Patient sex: M
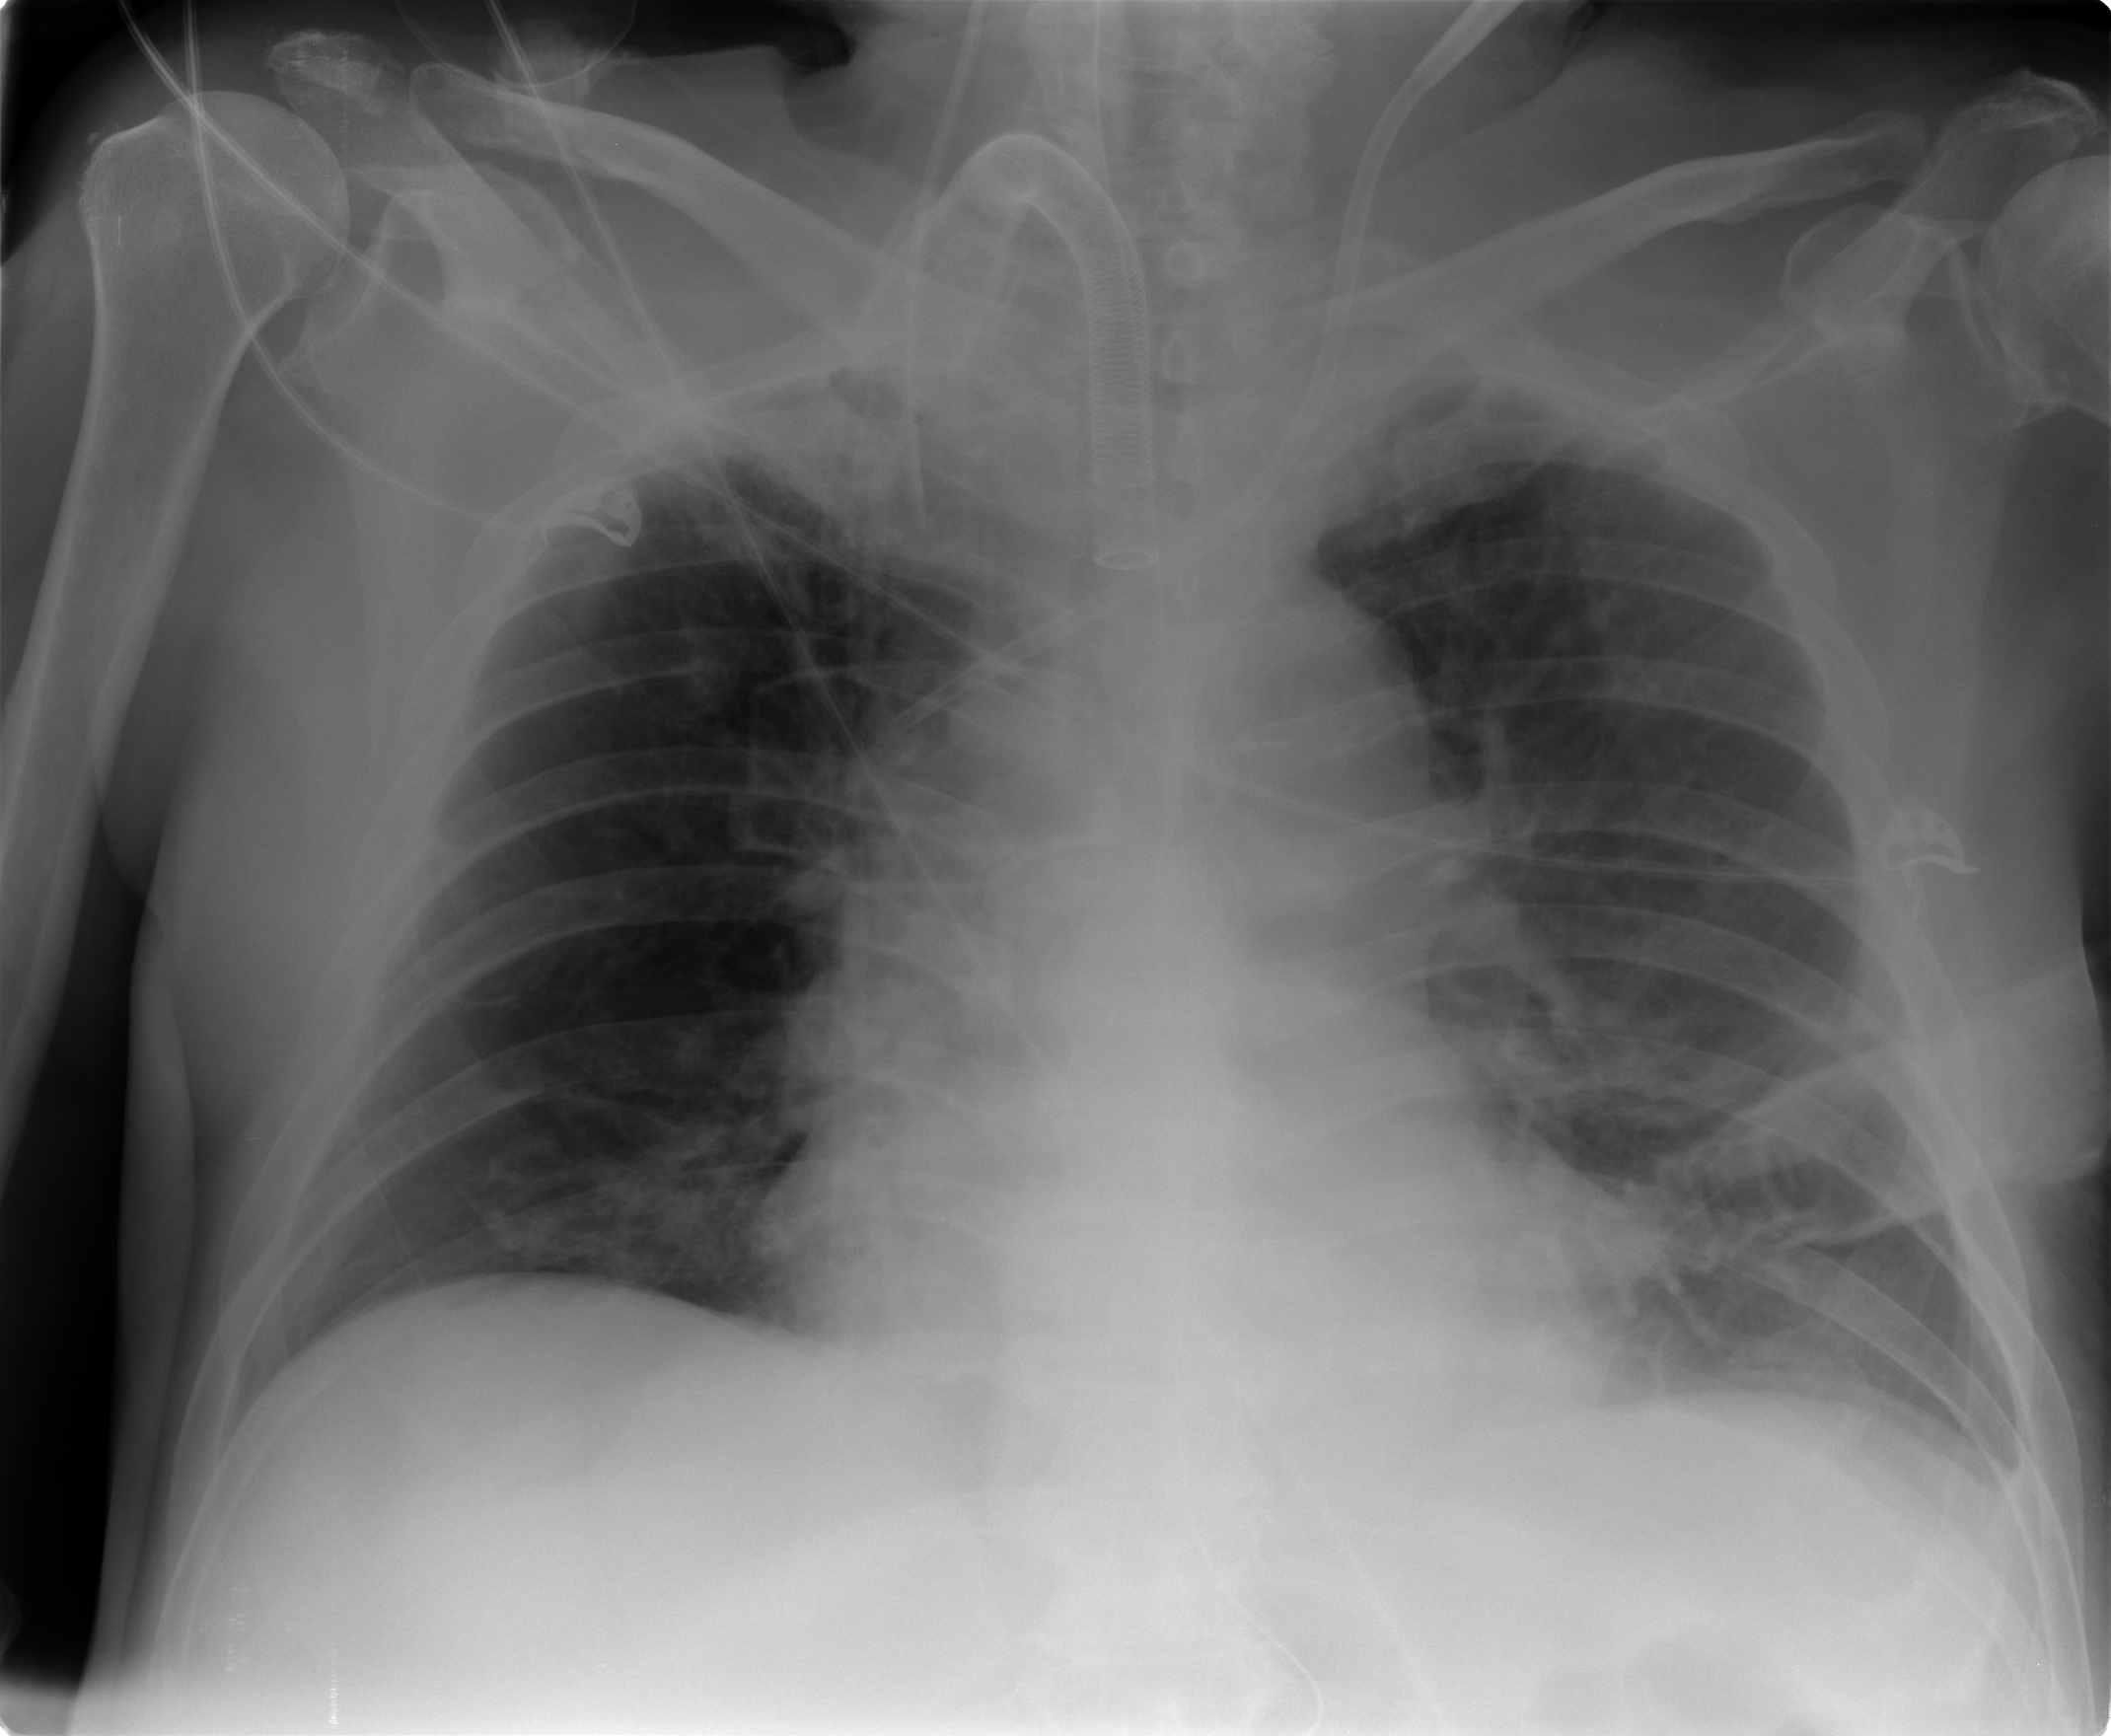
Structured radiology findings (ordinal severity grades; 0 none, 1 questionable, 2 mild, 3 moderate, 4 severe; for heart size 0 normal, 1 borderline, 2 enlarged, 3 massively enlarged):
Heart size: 1
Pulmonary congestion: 0
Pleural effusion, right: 0
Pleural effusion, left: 2
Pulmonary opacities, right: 0
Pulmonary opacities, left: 0
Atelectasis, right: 2
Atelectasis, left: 2